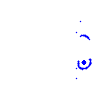
Particle: kaon